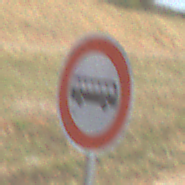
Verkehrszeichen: VerbotKraftomnibusse
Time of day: Midday
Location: Outdoor (RoadRail)
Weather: Clear
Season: Summer
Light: Natural